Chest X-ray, AP view. Patient: 53 years old, sex M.
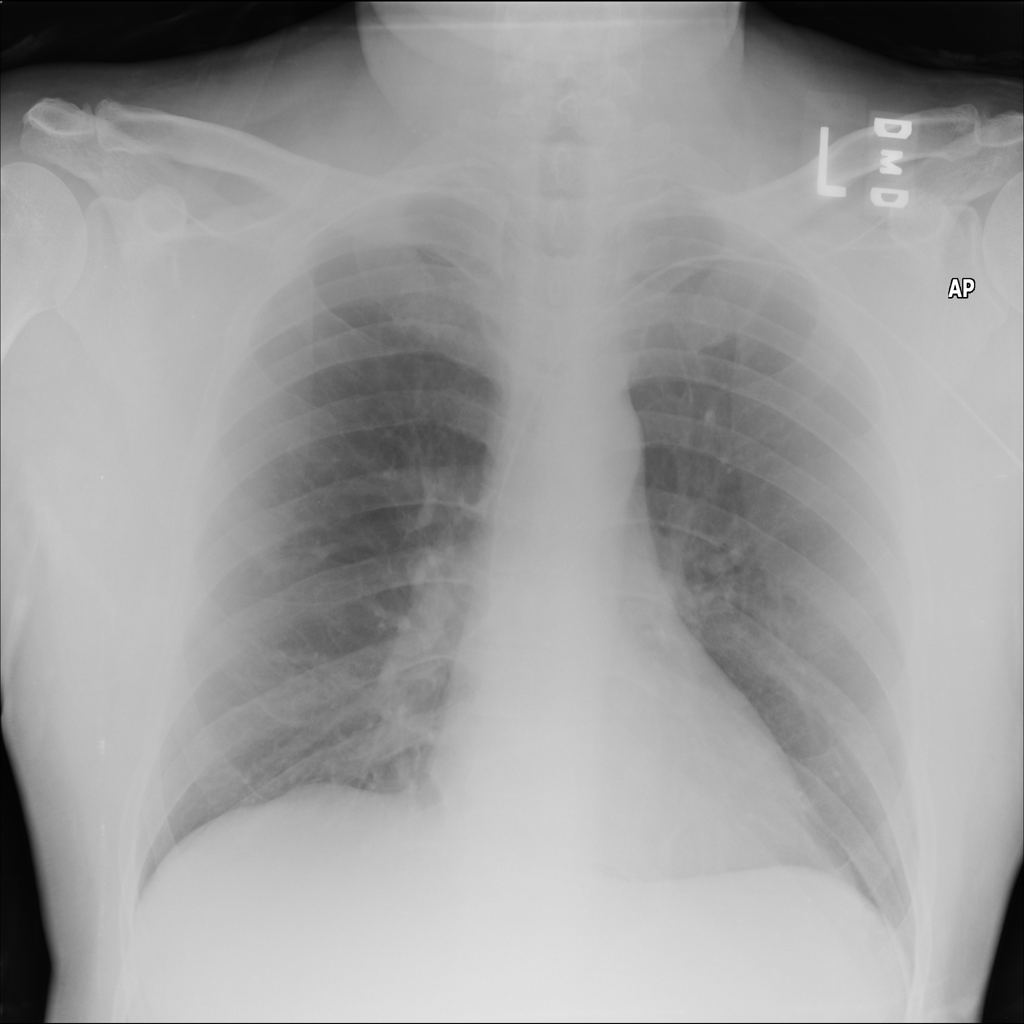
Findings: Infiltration